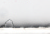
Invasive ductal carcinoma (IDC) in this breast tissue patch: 0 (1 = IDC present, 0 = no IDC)